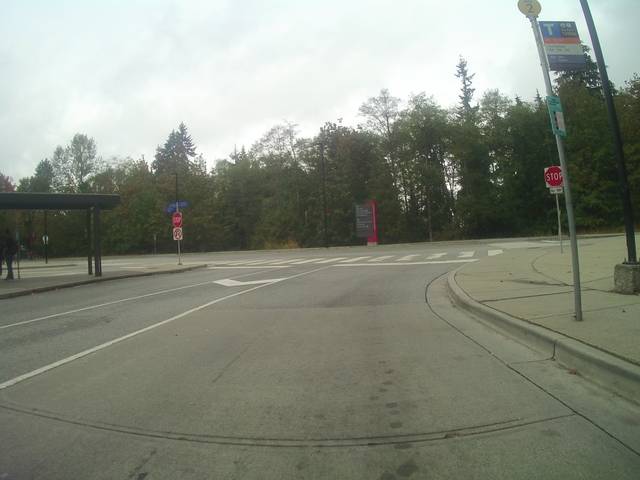
Region: Canada
Coordinates: 49.28, -122.92